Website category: university
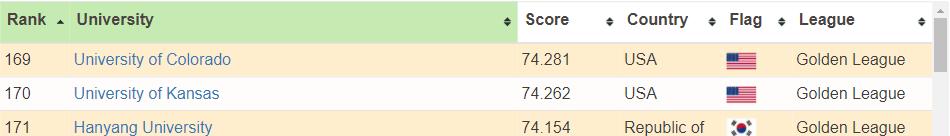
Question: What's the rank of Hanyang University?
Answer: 171

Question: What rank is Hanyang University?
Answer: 171

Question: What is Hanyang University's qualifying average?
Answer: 171

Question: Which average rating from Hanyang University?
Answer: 171

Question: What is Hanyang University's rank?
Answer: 171

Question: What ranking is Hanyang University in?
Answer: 171

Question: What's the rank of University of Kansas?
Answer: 170

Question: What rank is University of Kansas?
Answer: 170

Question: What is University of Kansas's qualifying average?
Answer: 170

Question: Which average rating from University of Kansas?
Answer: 170

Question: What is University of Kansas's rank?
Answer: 170

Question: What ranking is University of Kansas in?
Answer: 170

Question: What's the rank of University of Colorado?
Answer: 169

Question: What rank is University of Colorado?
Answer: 169

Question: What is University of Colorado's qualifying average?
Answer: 169

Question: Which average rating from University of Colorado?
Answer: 169

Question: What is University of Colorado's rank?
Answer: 169

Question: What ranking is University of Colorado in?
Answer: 169

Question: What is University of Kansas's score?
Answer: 74.262

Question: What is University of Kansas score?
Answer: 74.262

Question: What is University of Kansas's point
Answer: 74.262

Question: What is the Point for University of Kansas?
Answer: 74.262

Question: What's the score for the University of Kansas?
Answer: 74.262

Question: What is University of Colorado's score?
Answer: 74.281

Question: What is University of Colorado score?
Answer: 74.281

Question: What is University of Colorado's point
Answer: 74.281

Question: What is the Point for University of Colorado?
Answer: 74.281

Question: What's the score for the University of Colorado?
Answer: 74.281

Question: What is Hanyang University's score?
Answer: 74.154

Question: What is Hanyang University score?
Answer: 74.154

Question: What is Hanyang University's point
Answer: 74.154

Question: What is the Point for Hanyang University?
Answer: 74.154

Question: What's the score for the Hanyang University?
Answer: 74.154

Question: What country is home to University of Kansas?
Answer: USA

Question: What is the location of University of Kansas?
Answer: USA

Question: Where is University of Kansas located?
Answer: USA

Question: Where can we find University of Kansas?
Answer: USA

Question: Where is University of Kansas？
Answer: USA

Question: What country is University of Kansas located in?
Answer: USA

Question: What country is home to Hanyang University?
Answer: Republic of Korea

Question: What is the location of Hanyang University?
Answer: Republic of Korea

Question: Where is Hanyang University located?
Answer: Republic of Korea

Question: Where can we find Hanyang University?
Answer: Republic of Korea

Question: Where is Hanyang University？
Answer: Republic of Korea

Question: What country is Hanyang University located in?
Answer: Republic of Korea

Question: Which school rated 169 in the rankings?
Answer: University of Colorado

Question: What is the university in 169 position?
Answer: University of Colorado

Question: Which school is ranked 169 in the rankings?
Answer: University of Colorado

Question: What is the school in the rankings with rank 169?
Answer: University of Colorado

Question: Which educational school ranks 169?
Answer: University of Colorado

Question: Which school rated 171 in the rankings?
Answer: Hanyang University

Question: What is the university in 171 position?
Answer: Hanyang University

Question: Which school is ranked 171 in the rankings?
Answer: Hanyang University

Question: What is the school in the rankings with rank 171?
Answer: Hanyang University

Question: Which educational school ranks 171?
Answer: Hanyang University

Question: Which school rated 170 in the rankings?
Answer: University of Kansas

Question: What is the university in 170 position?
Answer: University of Kansas

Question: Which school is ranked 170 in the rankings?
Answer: University of Kansas

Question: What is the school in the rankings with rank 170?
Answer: University of Kansas

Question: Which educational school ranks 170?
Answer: University of Kansas

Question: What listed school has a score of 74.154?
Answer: Hanyang University

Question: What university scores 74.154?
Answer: Hanyang University

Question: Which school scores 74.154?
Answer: Hanyang University

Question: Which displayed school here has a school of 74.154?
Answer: Hanyang University